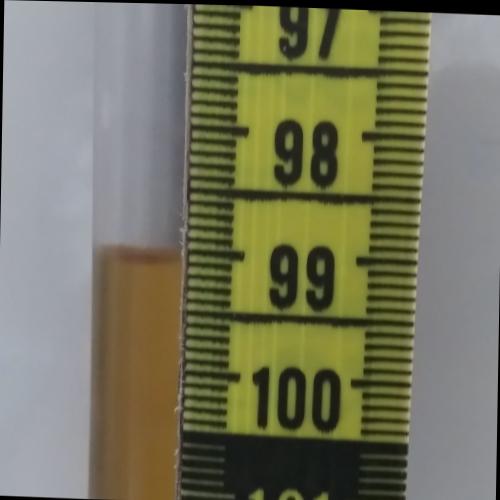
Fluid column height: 99.1 cm